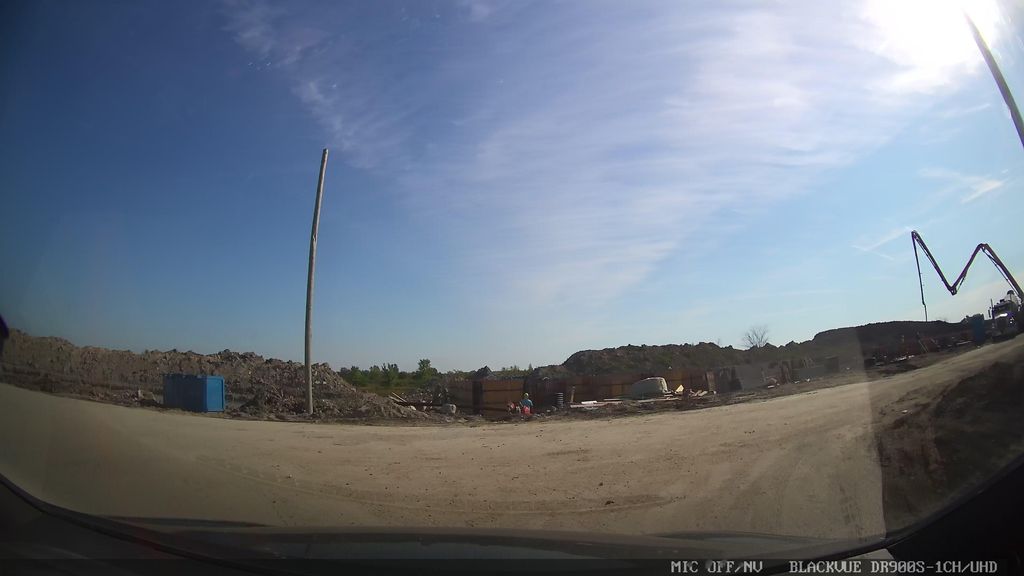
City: ottawa-gatineau